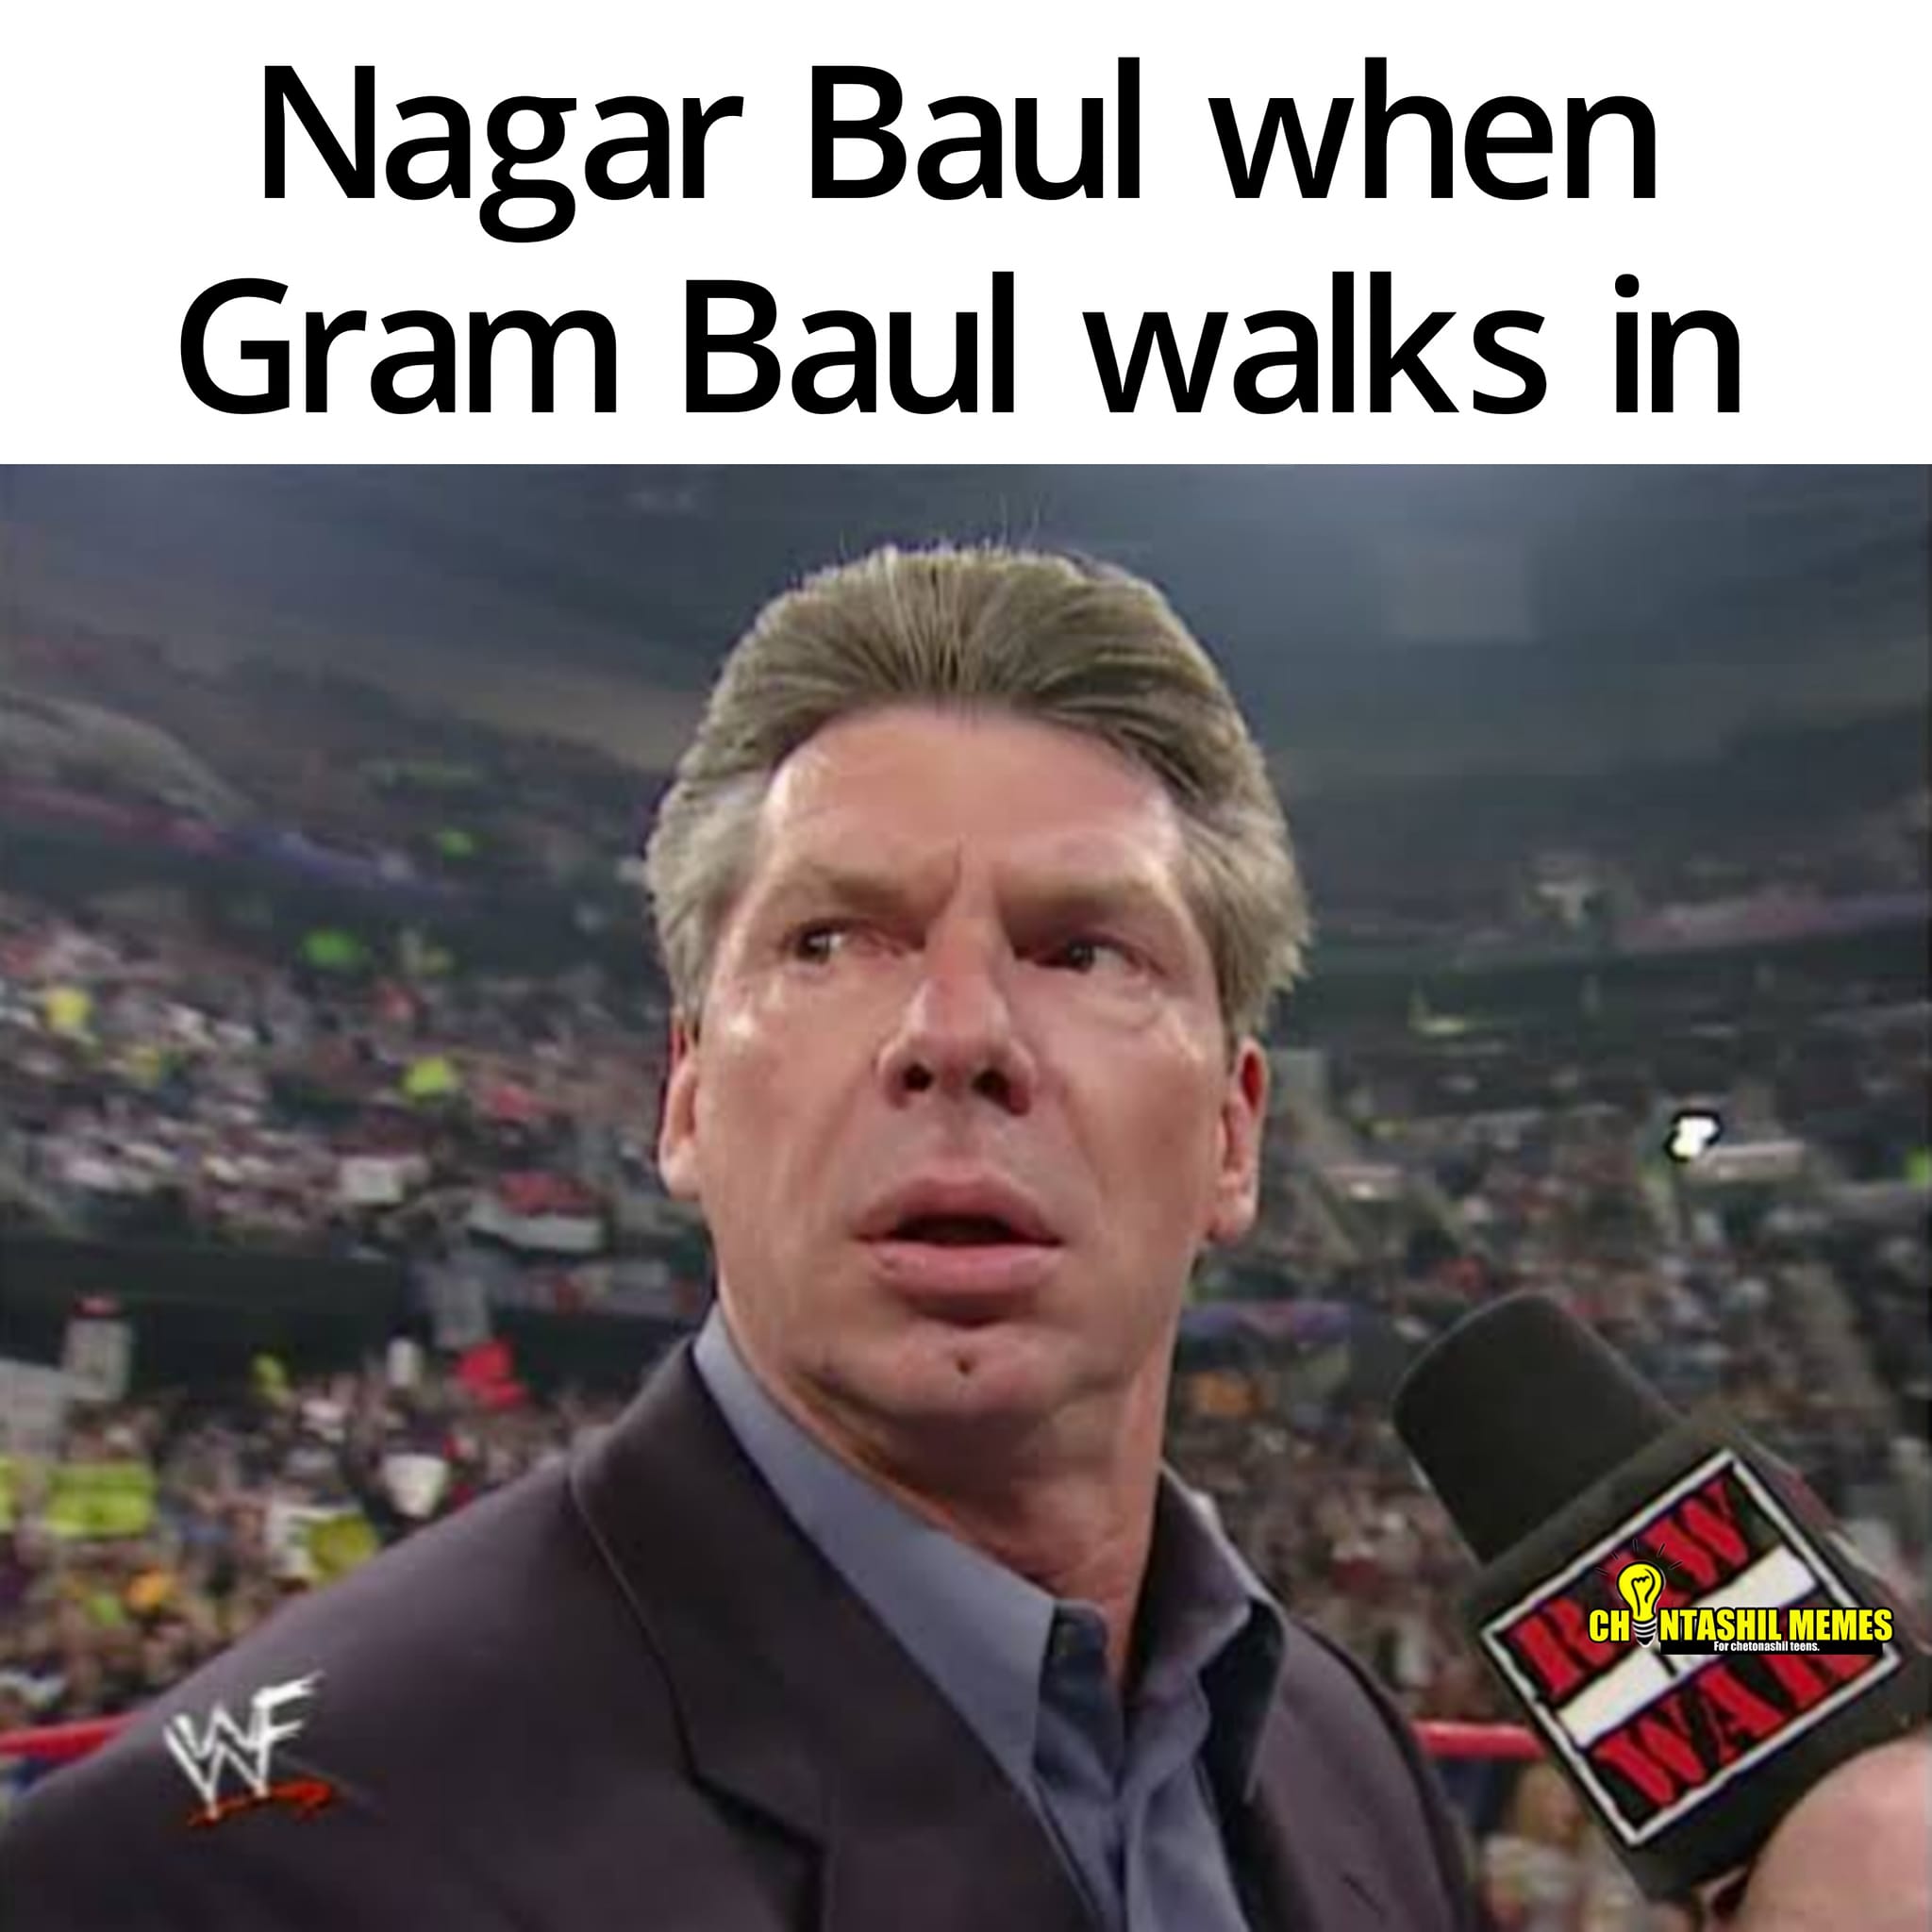
Caption: Nagar Baul when Gram Baul walks in
Label: non-hate